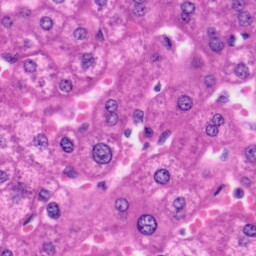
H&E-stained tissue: Liver